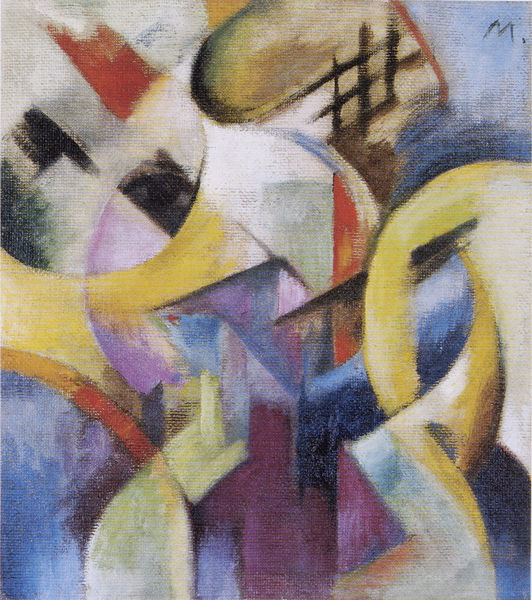
Titel: Kleine Komposition I
Künstler: Franz Marc
Standort: Schweiz
Institution: Privatbesitz
Schlagwörter: blau, dunkel, gemälde, weiß, gelb, grün, komposition, kubismus, kubistisch, ocker, bewegung, braun, bunt, fenster, grau, hell, kreide, licht, orange, pastell, schwarz, haus, rot, beige, expressionismus, malerei, gesicht, mensch, bild, signatur, öl, gitter, auge, gold, rosa, kreis, oval, pferd, rund, farbig, bogen, abstrakt, farben, fläche, flächen, modern, farbe, formen, lila, violett, linien, van gogh, figuren, leiter, treppe, duktus, stufen, oben, bögen, rechteck, linie, monogramm, dynamik, kreise, leinwand, übergänge, heiter, kunst, pinsel, franz, ecken, geometrisch, bürste, diagonale, fröhlich, weich, farbverlauf, kanten, geometrie, matisse, raster, scherben, surrealistisch, rhythmus, senkrechte, facetten, marc, verläufe, gebrochen, abstrakr, kürzel, orphismus, segmente, überschneidungen, bbraun, aubergine, farbspiel, m